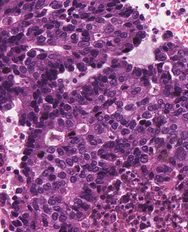
Tumor epithelial tissue: yes
Tumor-associated stroma tissue: no
Normal tissue: no